Question: I'm building an Access database for one of my University's administrators to track faculty information. There's a section for tracking what faculty is on what committee. This is a many to many relationship, as faculty can be on more than on committee and committees obviously have more than one faculty. Here's a screenshot of my relationship with a Junction Table. I have a demographic table (faculty) with a committees table and a junction table in between them:

What I want to have is a Multi Select List Box populated with committees I can select to populate the Junction Table. This works if I have the List Box set to only have one selection. If I have it set to Multiple selections, I get an error that says "You must enter a value in the jctDemographicsCommitteess.committeeID" field.
Does anyone know how to get this to work?
The List box is in a subform with the Record Source being the junction table. Also, when I set the ListBox up, I set "Store that value in this field:" to CommitteeID.
Let me know if you need more information!
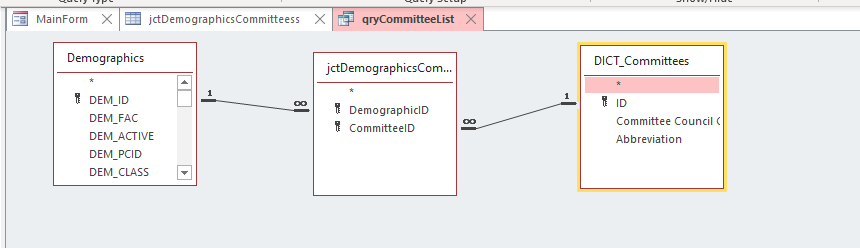
Answer: I think that using a set of combo boxes on a continuous subform is the way to go here.
Start by creating a form that is based on the junction table In its properties, change the "Default View" from "Single Form" to "Continuous Forms". Add a combo box to this form, and set the Control Source to be CommitteeID, the RowSource to be based on the Committee table with the CommitteeID being the bound column. Set the Column Count to be 2, and the column widths to be "0;6".
Go back to your form that is based on the Demographics table. On the toolbox there should be an option to insert a subform/subreport. Add it to the detail section of the Demographics form, and when the wizard starts guiding you through, select "Use an existing form", select the sub form that you have just created, and when asked which fields to use to link, select "DEM_ID" to "DemographicID".
You should end up with something like this:
<URL>
I've added a "Remove" button next to the combo box that simply has the following code:
'''
CurrentDb.Execute "DELETE * FROM Junction WHERE DemographicID=" & Me.DemographicID & " AND CommitteeID=" & Me.CommitteeID
Me.Requery
'''
Regards,